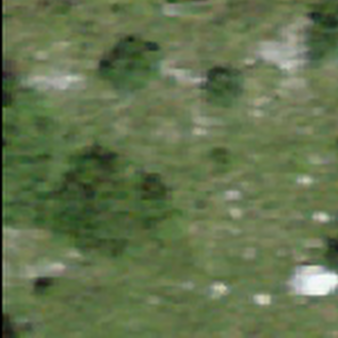
Label: other